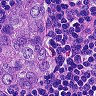
Metastatic tissue present: yes